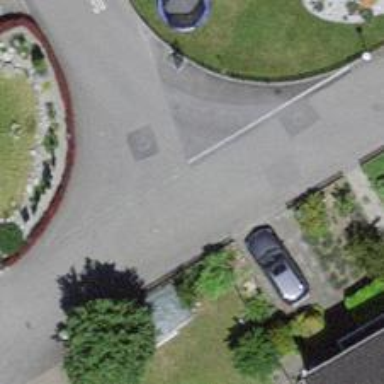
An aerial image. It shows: Residential road with no sidewalk.